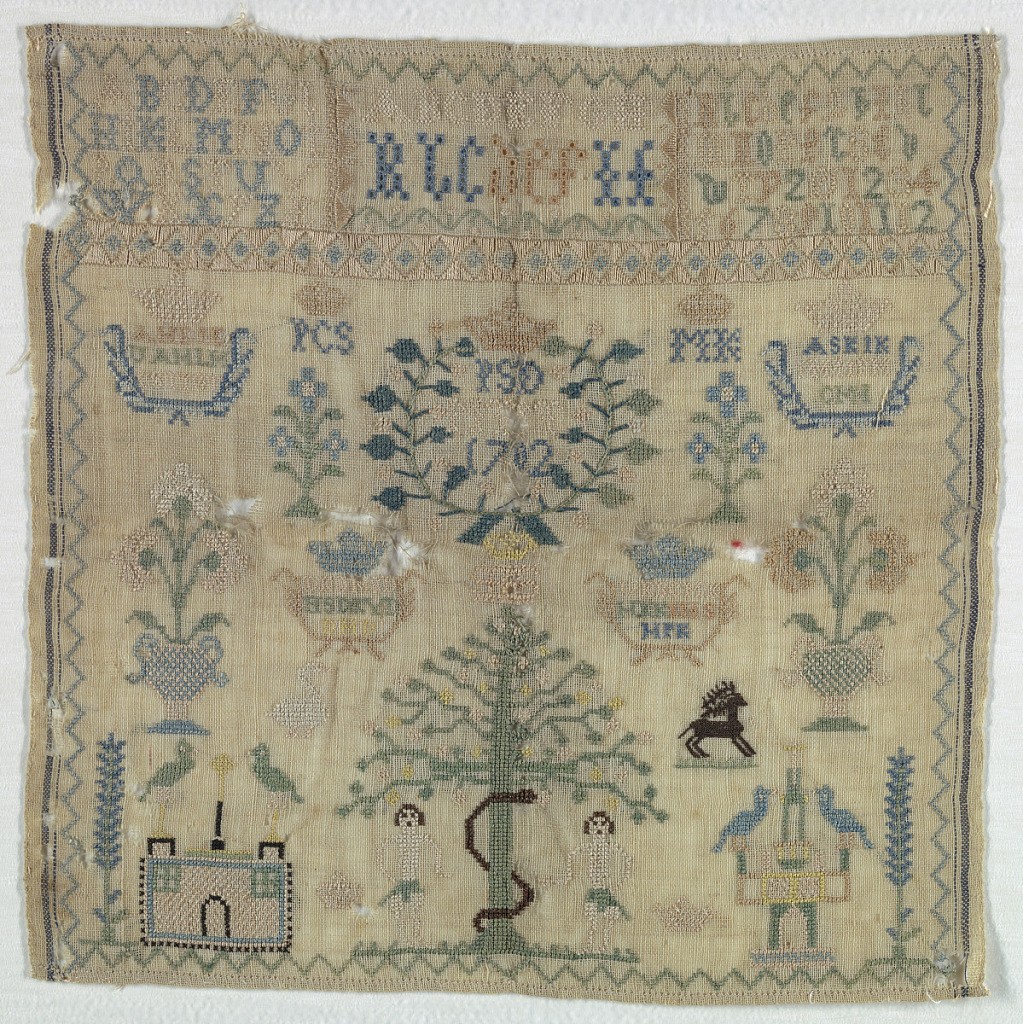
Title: Sampler
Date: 1702
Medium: silk embroidery on wool foundation Technique: embroidered in cross, chain, satin, eye, overcasting and back stitches on plain weave foundation
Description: Alphabets and letters at the top divided by an embroidered band with traditional scattered motifs including; Adam and Eve and the tree of knowledge; crowned initials; urns with flowers, a stag and a temple like building. In the center a crowned cartouche containing the initials, "P.S.D. 1702."